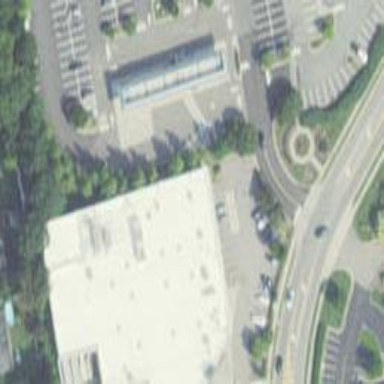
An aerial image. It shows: Supermarket located in building.